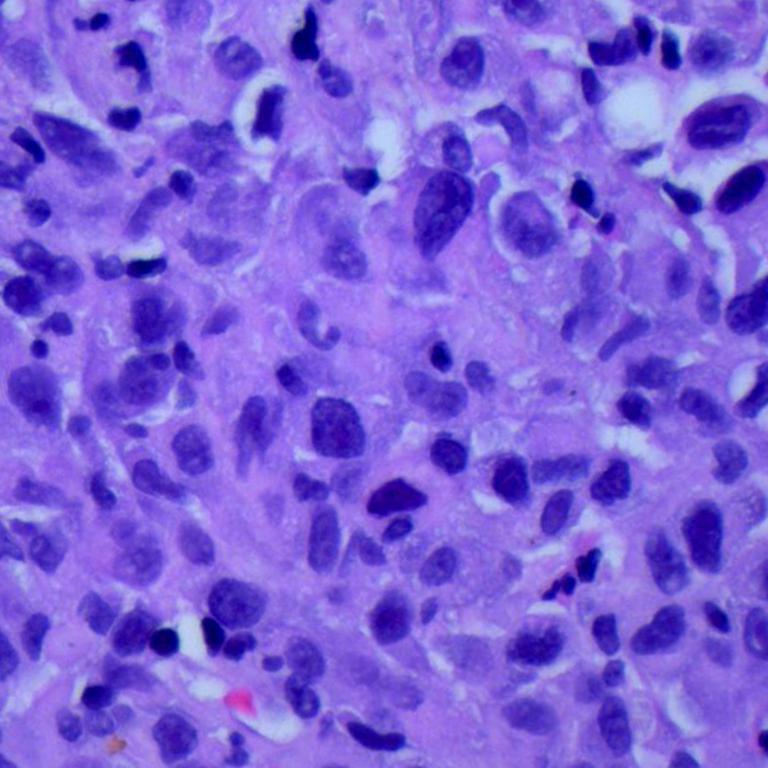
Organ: lung
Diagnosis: adenocarcinomas